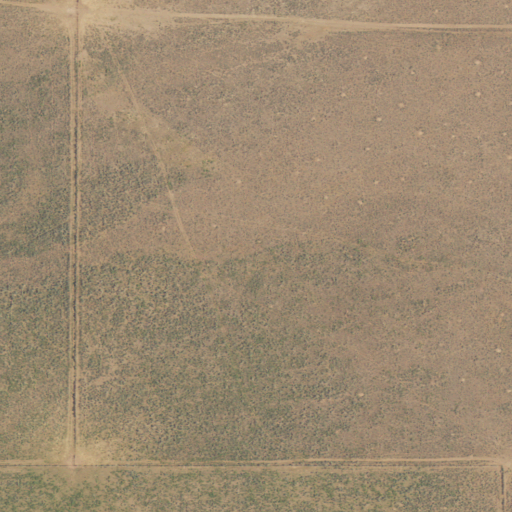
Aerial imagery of plain(s) in Wyoming named Sublette Flat containing shrub, herbaceous wetlands, and woody wetlands